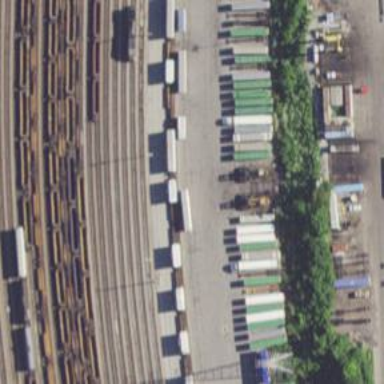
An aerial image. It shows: Railway yard used for servicing trains.